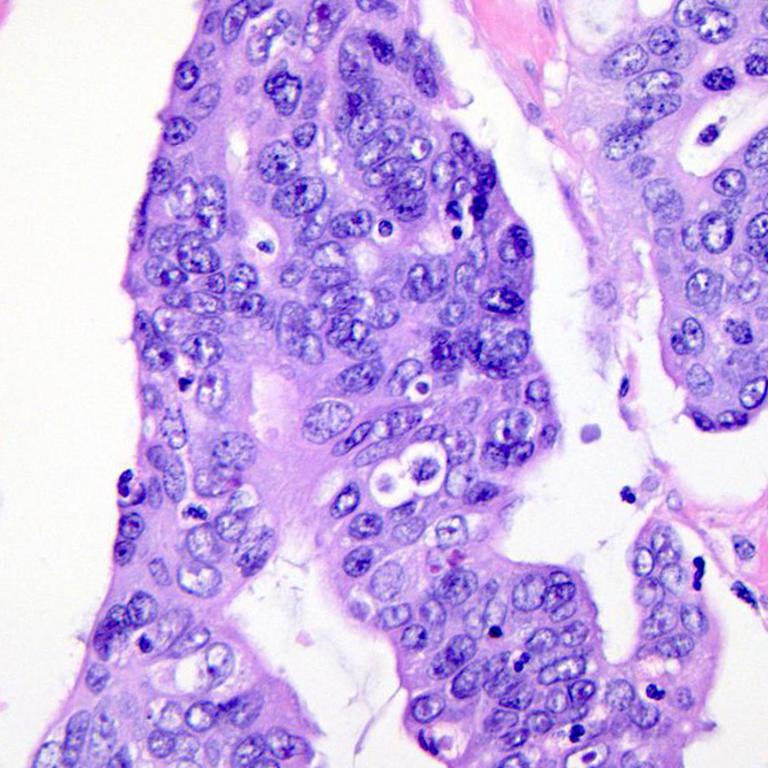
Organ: colon
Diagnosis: adenocarcinomas